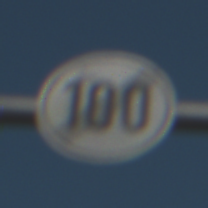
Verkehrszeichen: EndeGeschwindigkeit100
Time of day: MorningAfternoon
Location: Outdoor (Suburban)
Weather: PartlyCloudy
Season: NotSpecified
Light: Natural